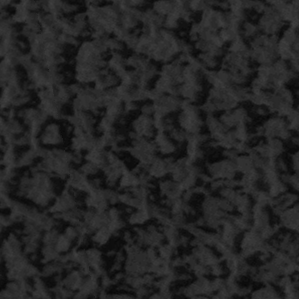
Label: frost